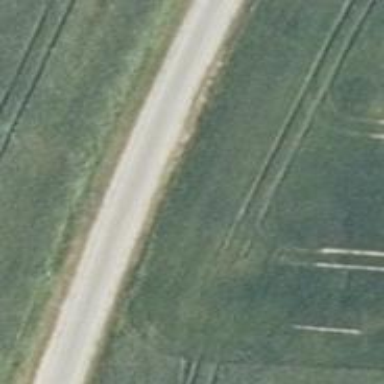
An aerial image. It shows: Unclassified road.